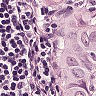
Metastatic tissue present: yes